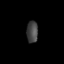
Tissue: lung
Cell type: Endothelial cells
Senescence score: 0.5889
Nuclear area (px): 241
Mean DAPI intensity: 68.216